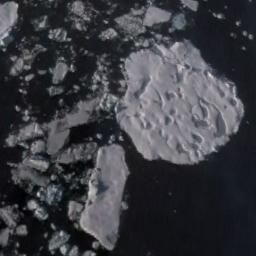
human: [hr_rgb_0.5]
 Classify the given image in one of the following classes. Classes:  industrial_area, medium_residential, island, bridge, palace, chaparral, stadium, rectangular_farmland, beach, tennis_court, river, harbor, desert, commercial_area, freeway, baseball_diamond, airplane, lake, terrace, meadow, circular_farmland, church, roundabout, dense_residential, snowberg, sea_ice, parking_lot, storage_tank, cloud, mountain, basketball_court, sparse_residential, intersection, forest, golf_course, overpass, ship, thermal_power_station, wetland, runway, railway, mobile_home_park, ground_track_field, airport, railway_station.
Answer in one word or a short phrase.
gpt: sea_ice